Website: slack
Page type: billing-address
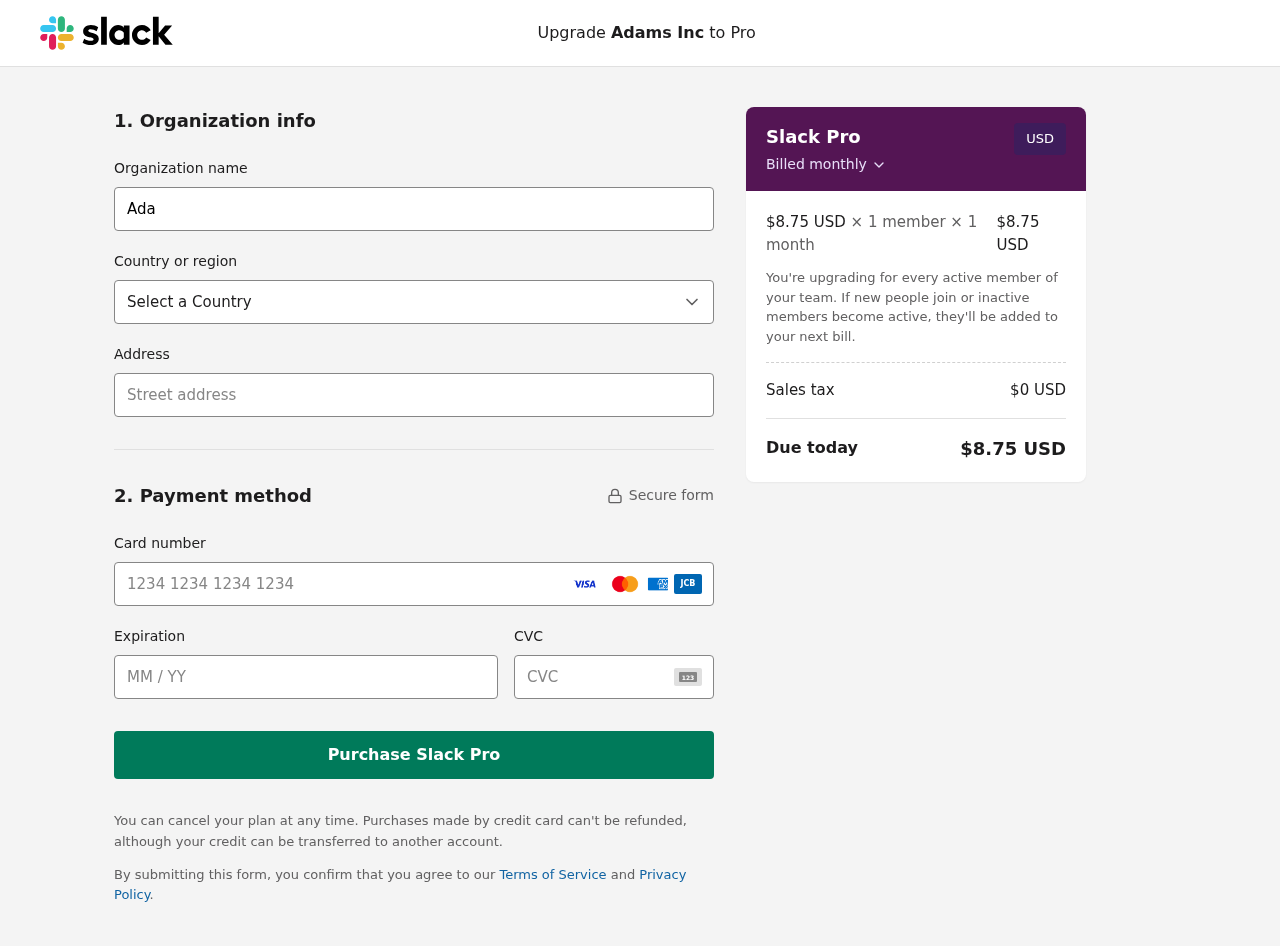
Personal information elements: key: PII_CARD_CVV
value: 3540
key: PII_CARD_EXPIRY
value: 12/29
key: PII_CARD_NUMBER
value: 3763 1737 0457 883
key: PII_COMPANY
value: Adams Inc
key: PII_COUNTRY
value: United States
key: PII_STREET
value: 097 Pratt Lodge
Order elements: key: ORDER_PRICE_PER_MEMBER
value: $8.75 USD
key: ORDER_MEMBER_COUNT
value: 1
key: ORDER_MONTH_COUNT
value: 1
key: ORDER_SUBTOTAL
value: $8.75 USD
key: ORDER_TAX
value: $0
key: ORDER_TOTAL
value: $8.75 USD